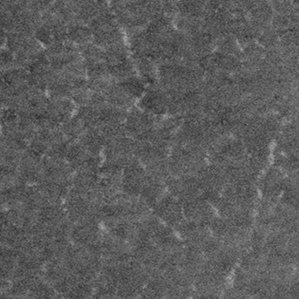
Label: frost